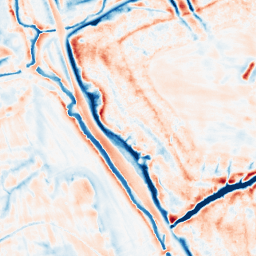
Category: edge_preserving
Decomposition family: bilateral
Decomposition parameters: d: 21
sigma_color: 150
sigma_space: 150
Upsampling method: cubic_mitchell
Upsampling parameters: scale: 4
Upsampling scale: 4